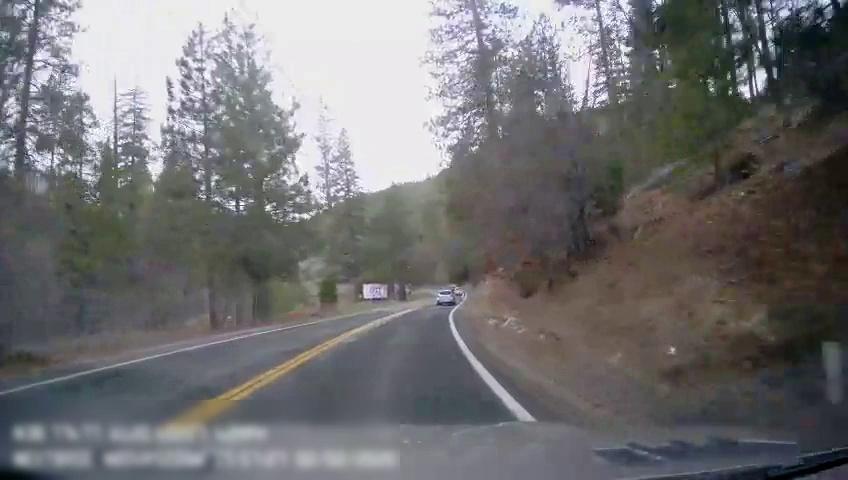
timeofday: Day
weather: Cloudy
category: Drivable Space
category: Vehicles | Car
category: Lanes | Current Lane
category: Lanes | Current Lane
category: Lanes | Opposite Lane